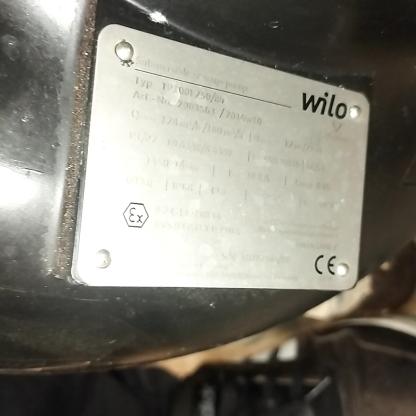
Klasa: tabliczka-znamionowa